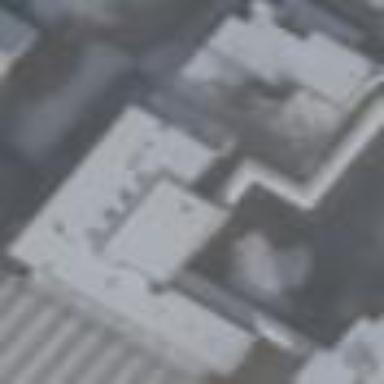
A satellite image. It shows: School building.